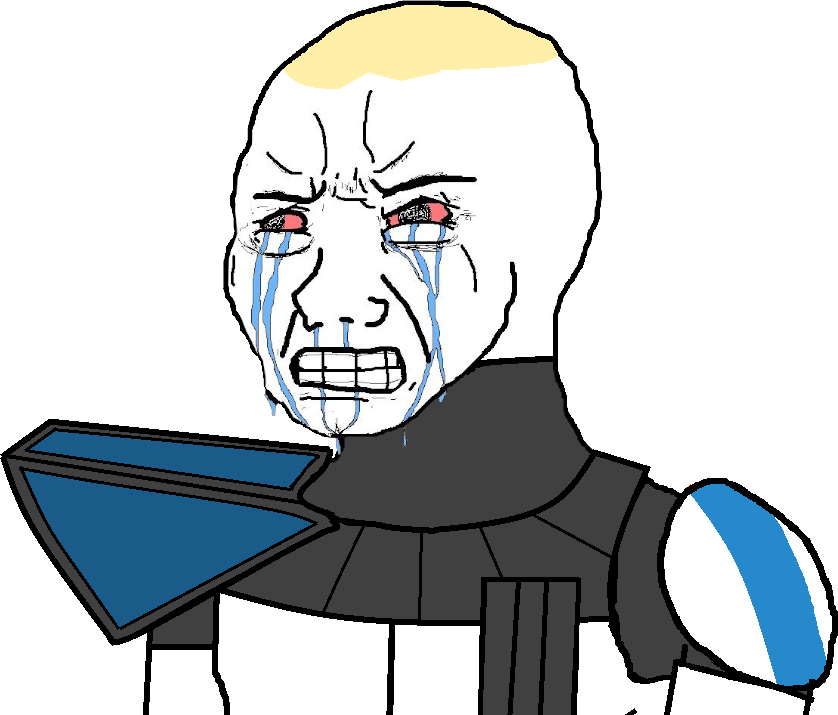
Label: 5_Crying_Wojak